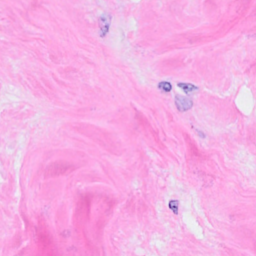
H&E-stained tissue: Breast